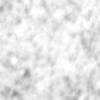
Label: no_change